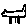
Label: cat